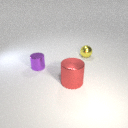
large red metal cylinder in front of small purple metal cylinder